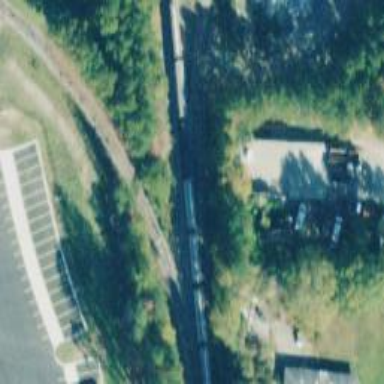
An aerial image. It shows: Railway spur junction.